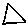
Label: triangle